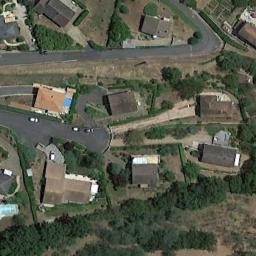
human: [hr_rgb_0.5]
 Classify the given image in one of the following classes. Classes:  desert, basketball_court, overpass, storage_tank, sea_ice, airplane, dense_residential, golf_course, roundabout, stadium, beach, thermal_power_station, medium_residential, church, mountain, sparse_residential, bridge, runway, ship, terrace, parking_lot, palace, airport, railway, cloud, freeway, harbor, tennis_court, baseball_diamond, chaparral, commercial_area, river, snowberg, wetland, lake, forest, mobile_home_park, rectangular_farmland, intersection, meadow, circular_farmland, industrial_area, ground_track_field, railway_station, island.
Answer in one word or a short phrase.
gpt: medium_residential